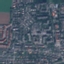
Label: Residential